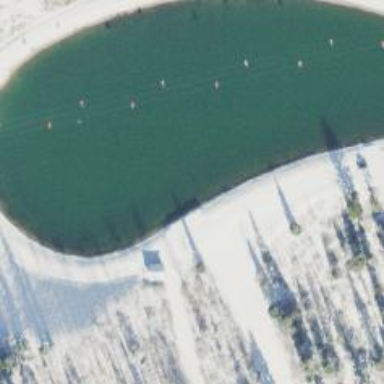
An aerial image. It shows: Lake with natural water.